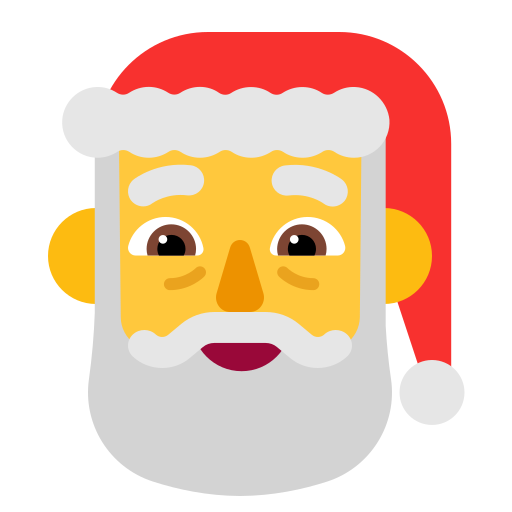
santa claus flat default